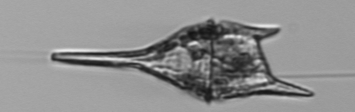
Label: Tripos_lineatus